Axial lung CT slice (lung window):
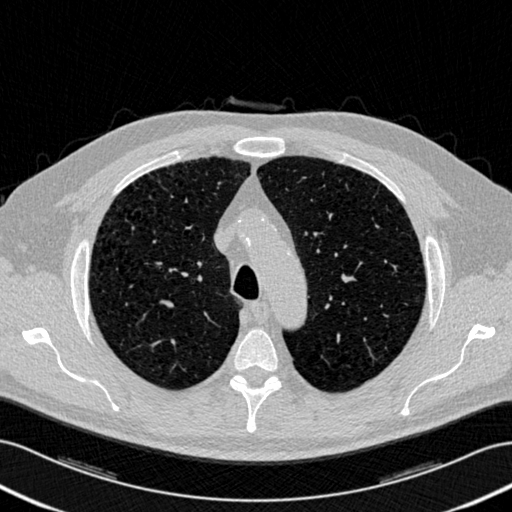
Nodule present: no